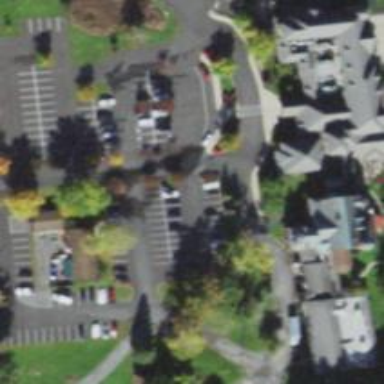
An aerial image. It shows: Parking space.